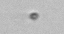
Label: nanoplankton_mix